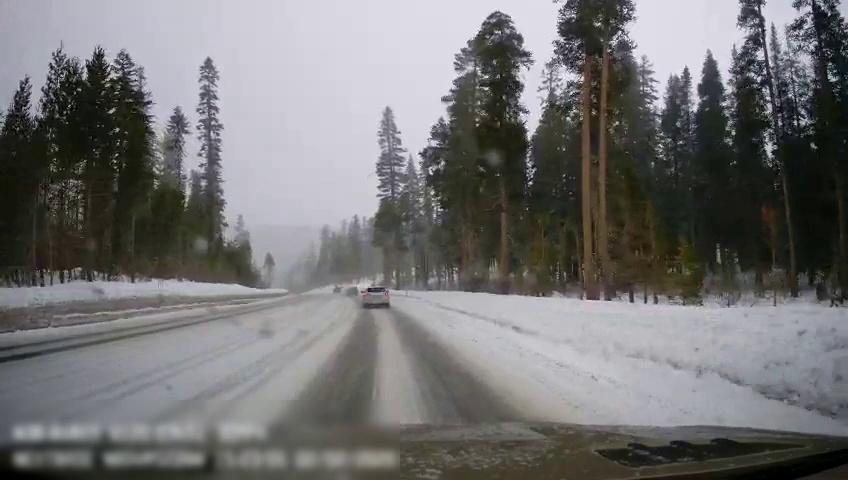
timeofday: Day
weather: Snowy
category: Drivable Space
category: Vehicles | SUV